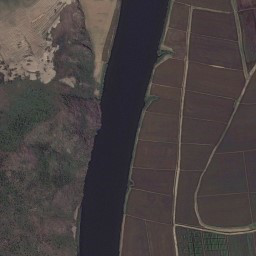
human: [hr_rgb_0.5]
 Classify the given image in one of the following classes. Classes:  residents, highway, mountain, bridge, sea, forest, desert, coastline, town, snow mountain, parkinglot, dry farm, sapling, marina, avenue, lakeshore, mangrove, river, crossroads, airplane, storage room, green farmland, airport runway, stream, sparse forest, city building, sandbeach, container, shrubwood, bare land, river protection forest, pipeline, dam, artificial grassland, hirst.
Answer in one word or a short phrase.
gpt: river